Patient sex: M
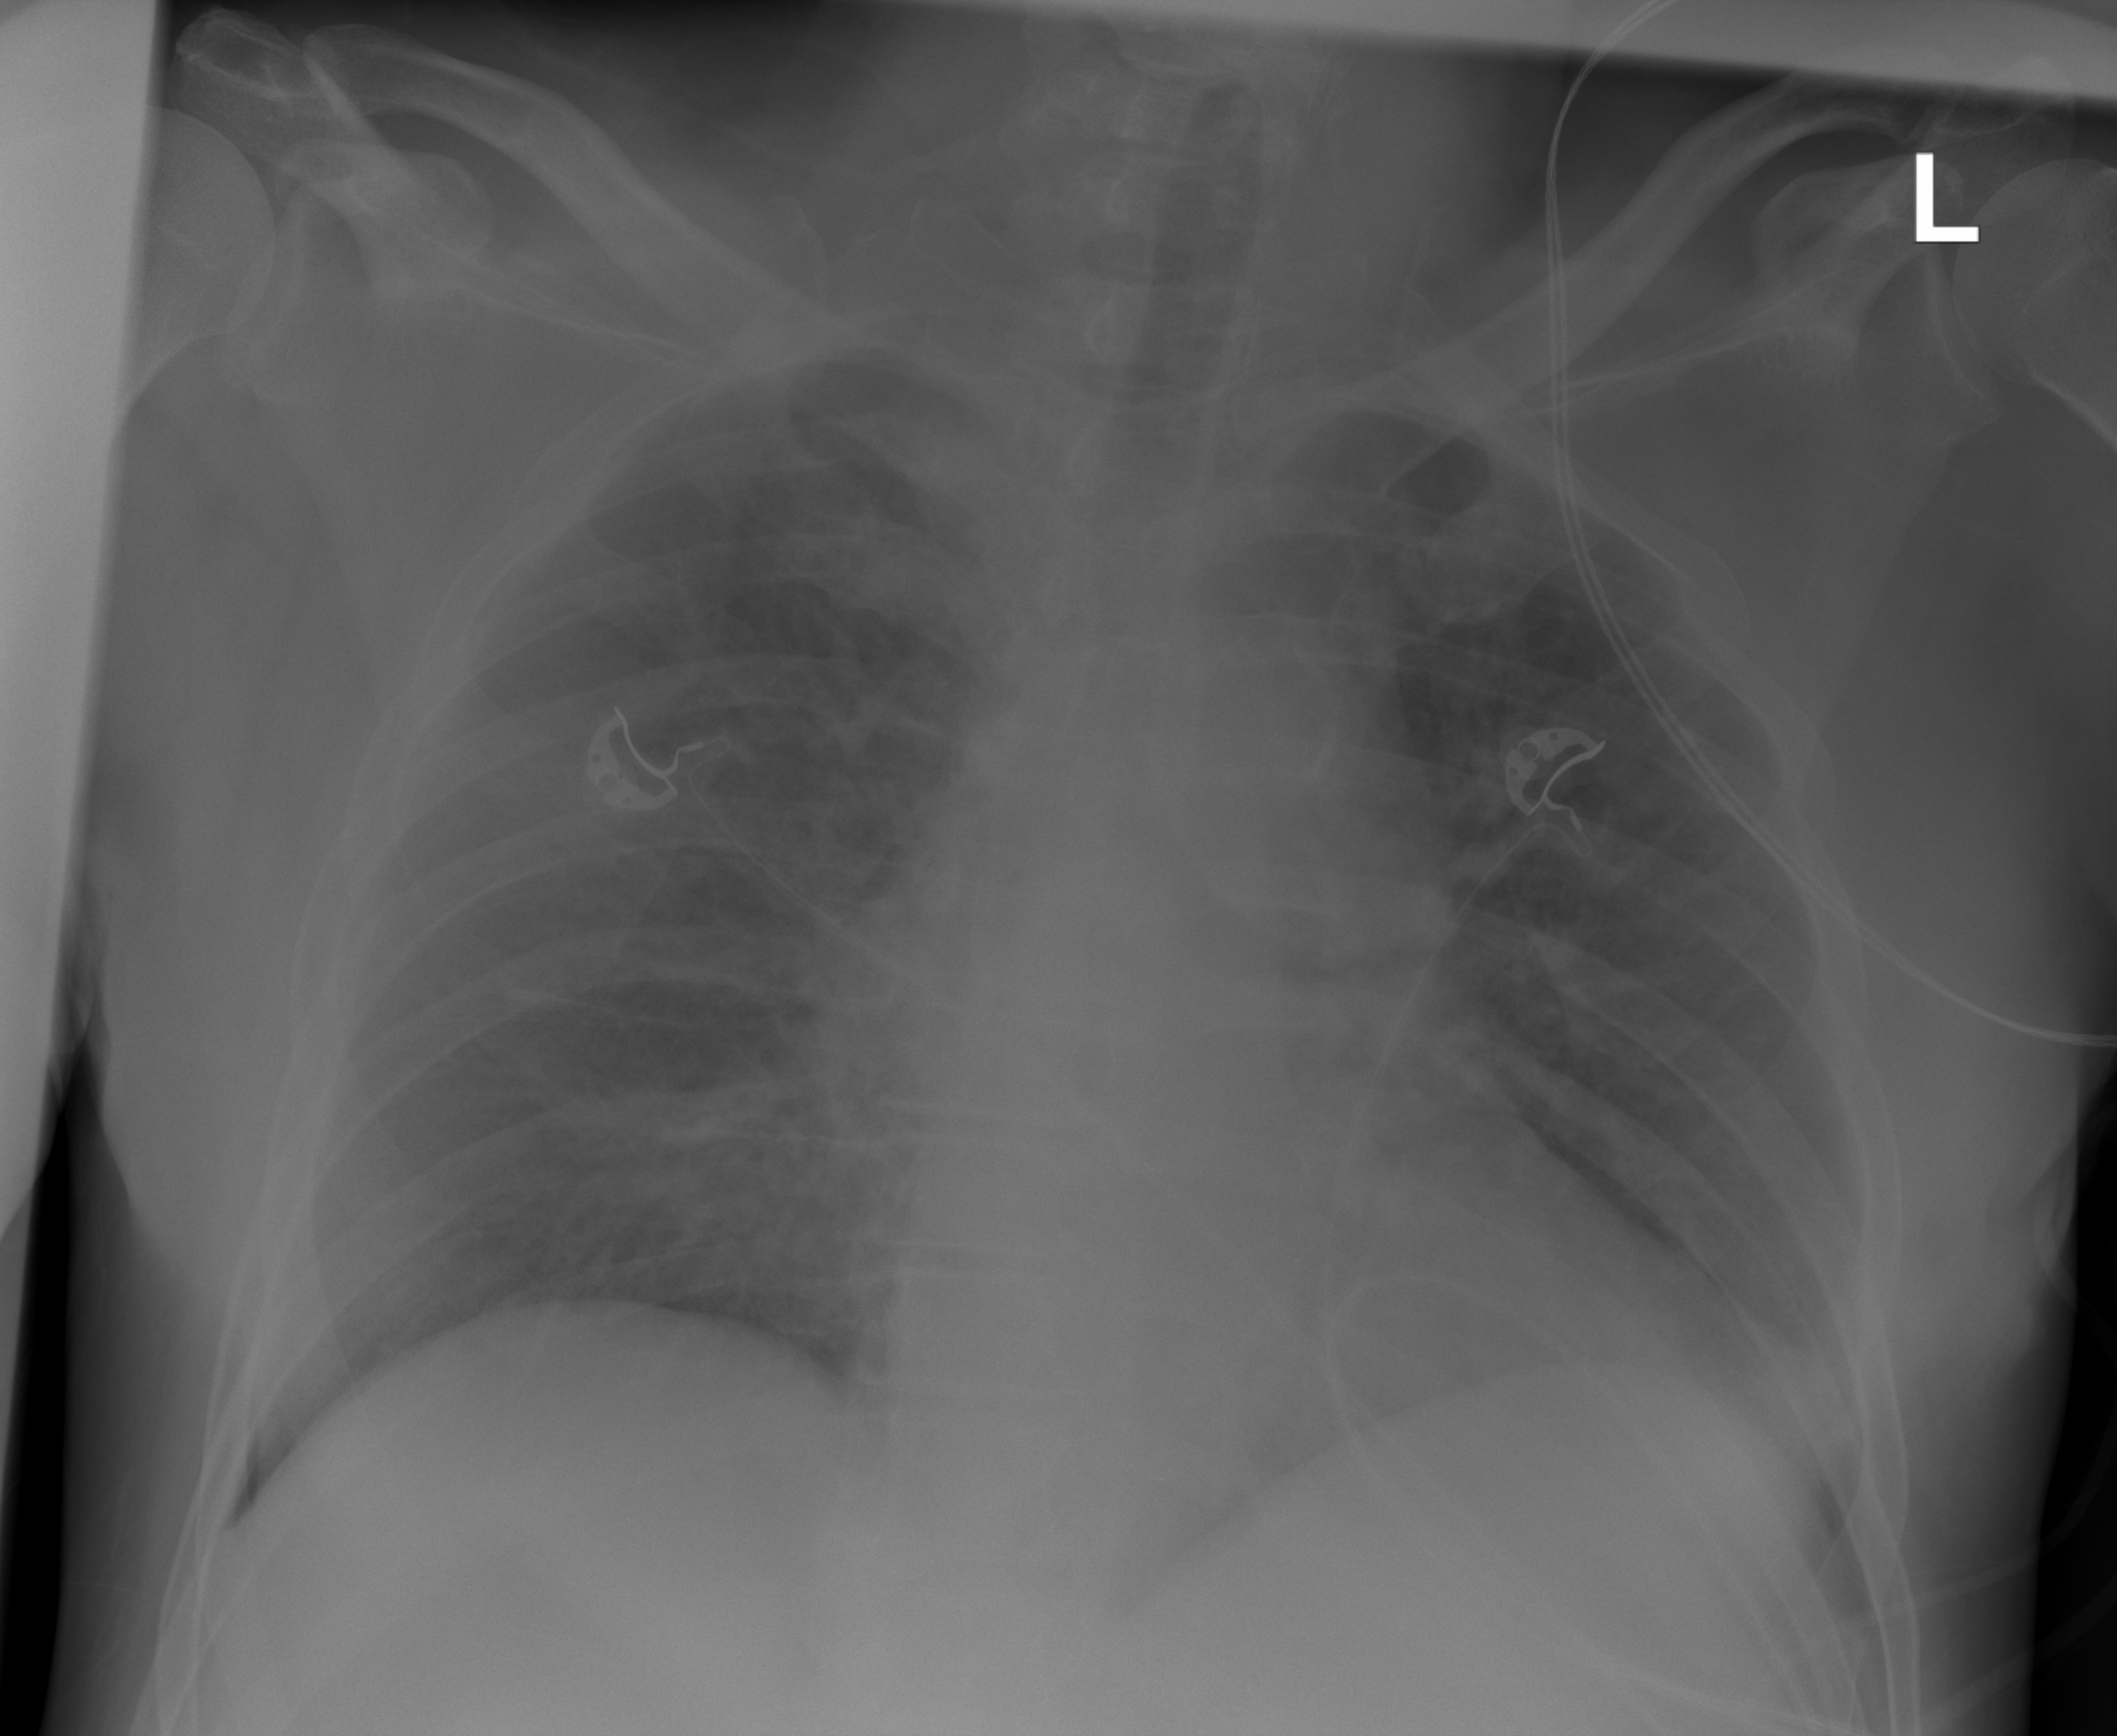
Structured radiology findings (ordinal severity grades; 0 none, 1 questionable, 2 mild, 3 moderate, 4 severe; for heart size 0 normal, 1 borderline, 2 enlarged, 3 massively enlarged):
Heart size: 1
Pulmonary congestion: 2
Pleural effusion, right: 0
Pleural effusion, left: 2
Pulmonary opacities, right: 2
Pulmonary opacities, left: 2
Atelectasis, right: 0
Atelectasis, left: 0